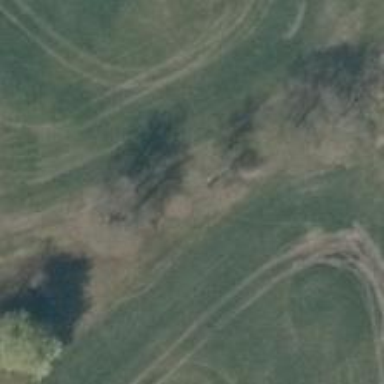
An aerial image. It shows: Deciduous tree with broadleaved leaves.